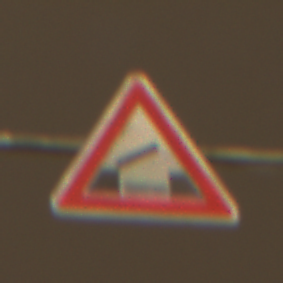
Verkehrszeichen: BeweglicheBruecke
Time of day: Night
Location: Outdoor (Urban)
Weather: Overcast
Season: NotSpecified
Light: Artificial